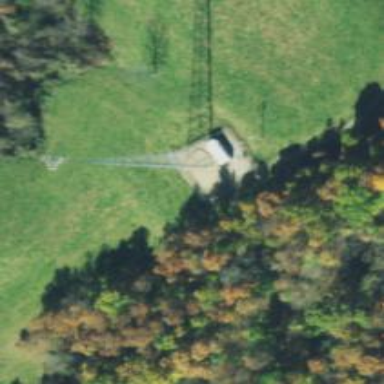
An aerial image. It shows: Communication mast tower.